Question:
I have two dimensions (Case Numbers, Test Code) and I want to count only the Case Numbers which have both test codes i.e. 4802 & 9050.
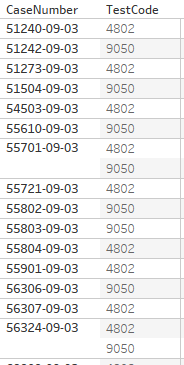
Answer: I created a data similar to yours
<URL>
Create this calculated field
'''
{FIXED [CaseNumber]: sum(
IF [TestCode] = '4802' OR [TestCode] = '9050' THEN 1 ELSE 0 END)} = 2
'''
'TRUE' in above calculated field will return only desired 'CaseNumbers'. Check
<URL>
OR
<URL>
OR
<URL>